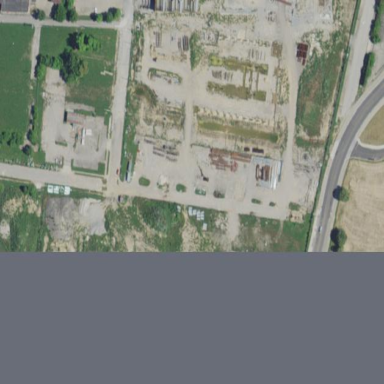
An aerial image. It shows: Brownfield area.